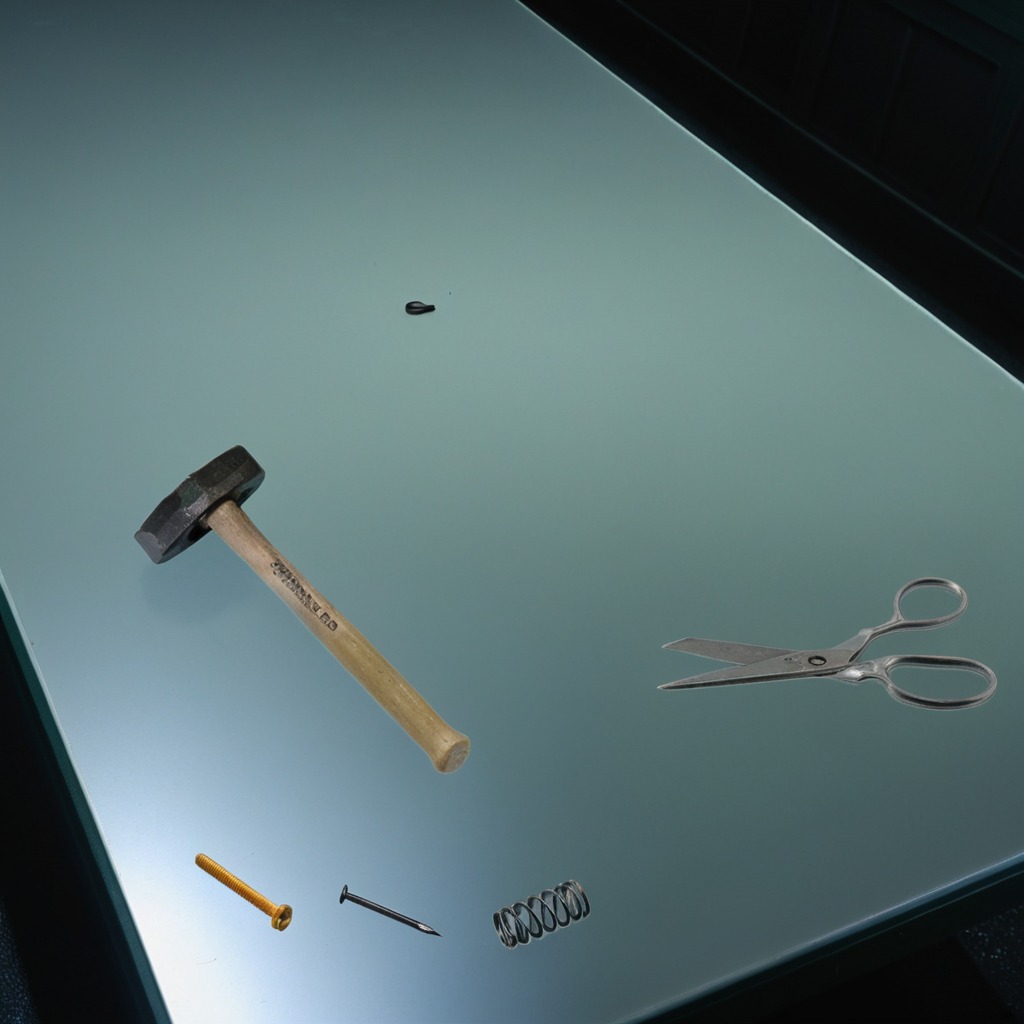
A metal machine screw, an iron nail, a hammer, a coiled metal spring, and a pair of scissors are lying on the table.